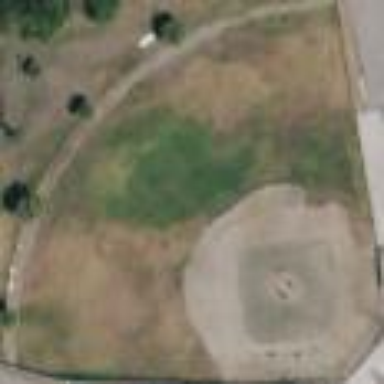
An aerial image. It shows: Baseball pitch for leisure land activities.